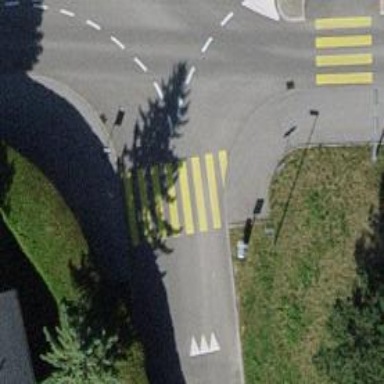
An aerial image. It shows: Marked road crossing.